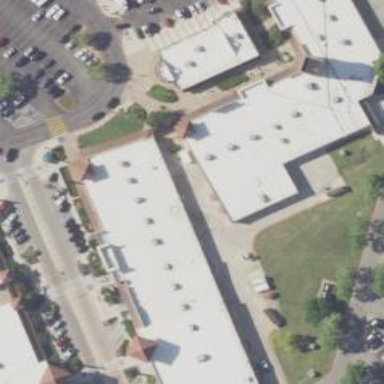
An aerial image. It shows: Retail building.